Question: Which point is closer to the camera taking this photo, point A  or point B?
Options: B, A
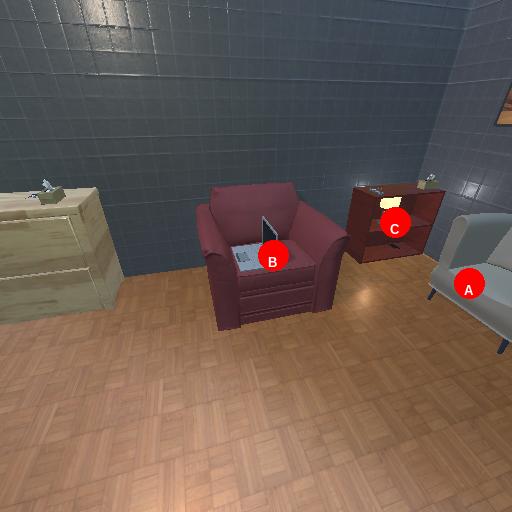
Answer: B